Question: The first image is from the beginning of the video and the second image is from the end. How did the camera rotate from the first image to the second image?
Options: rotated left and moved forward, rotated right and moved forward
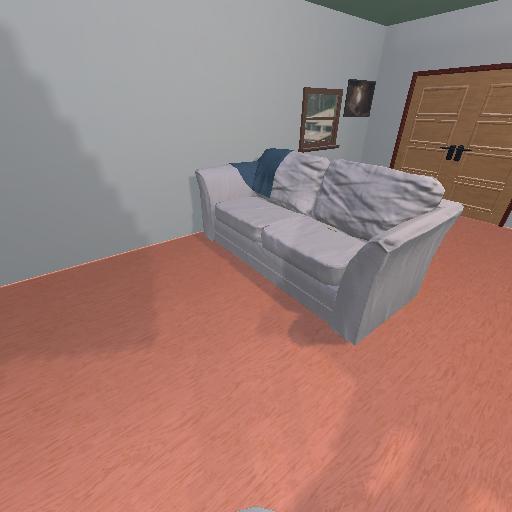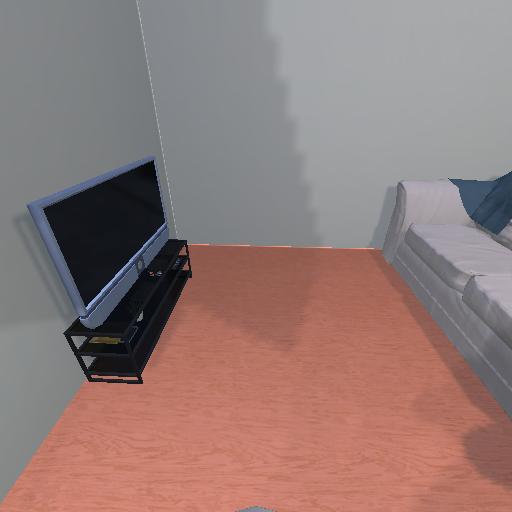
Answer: rotated left and moved forward